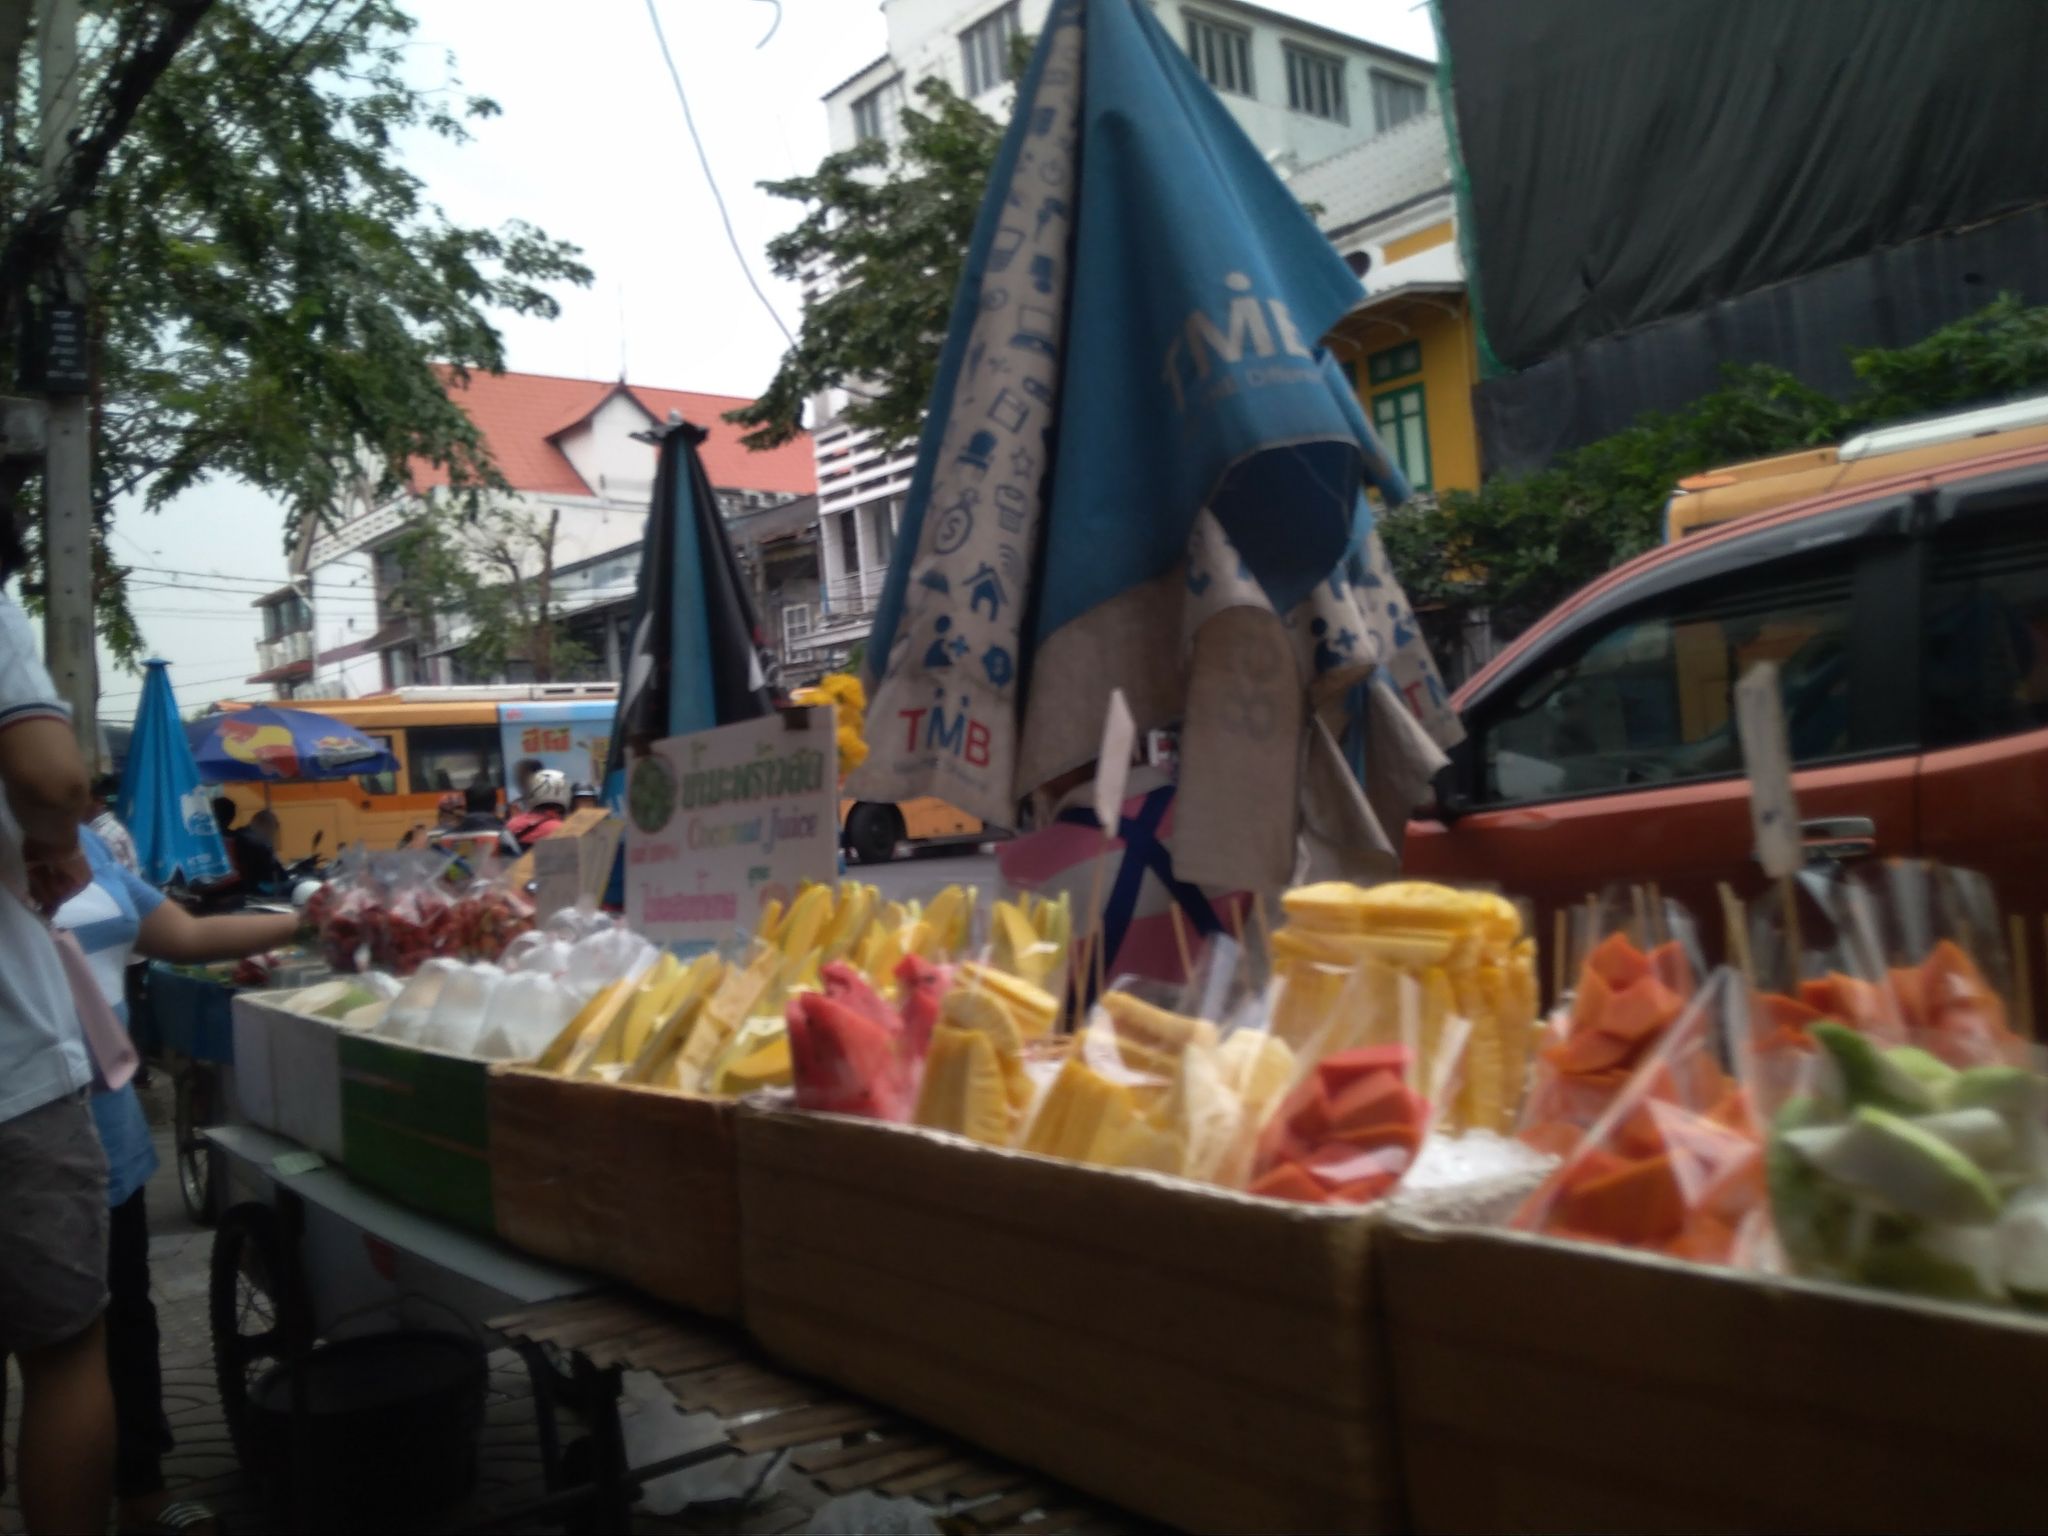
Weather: clear
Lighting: day
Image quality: good
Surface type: walking surface
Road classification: footway, tertiary
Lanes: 4
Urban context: urban centre
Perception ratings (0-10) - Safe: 0.77, Lively: 8.63, Beautiful: 1.51, Boring: 4.13, Depressing: 1.17, Wealthy: 4.59